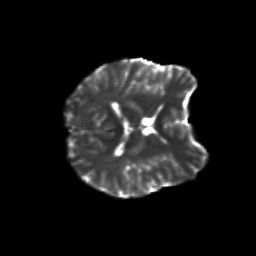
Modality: T2w
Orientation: axial
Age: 19
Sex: male
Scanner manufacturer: siemens
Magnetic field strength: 3 T
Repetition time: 3.5 s
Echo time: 0.125 s